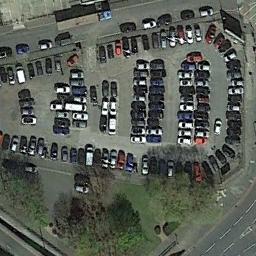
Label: parking_lot